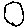
Label: circle